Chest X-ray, AP view. Patient: 20 years old, sex M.
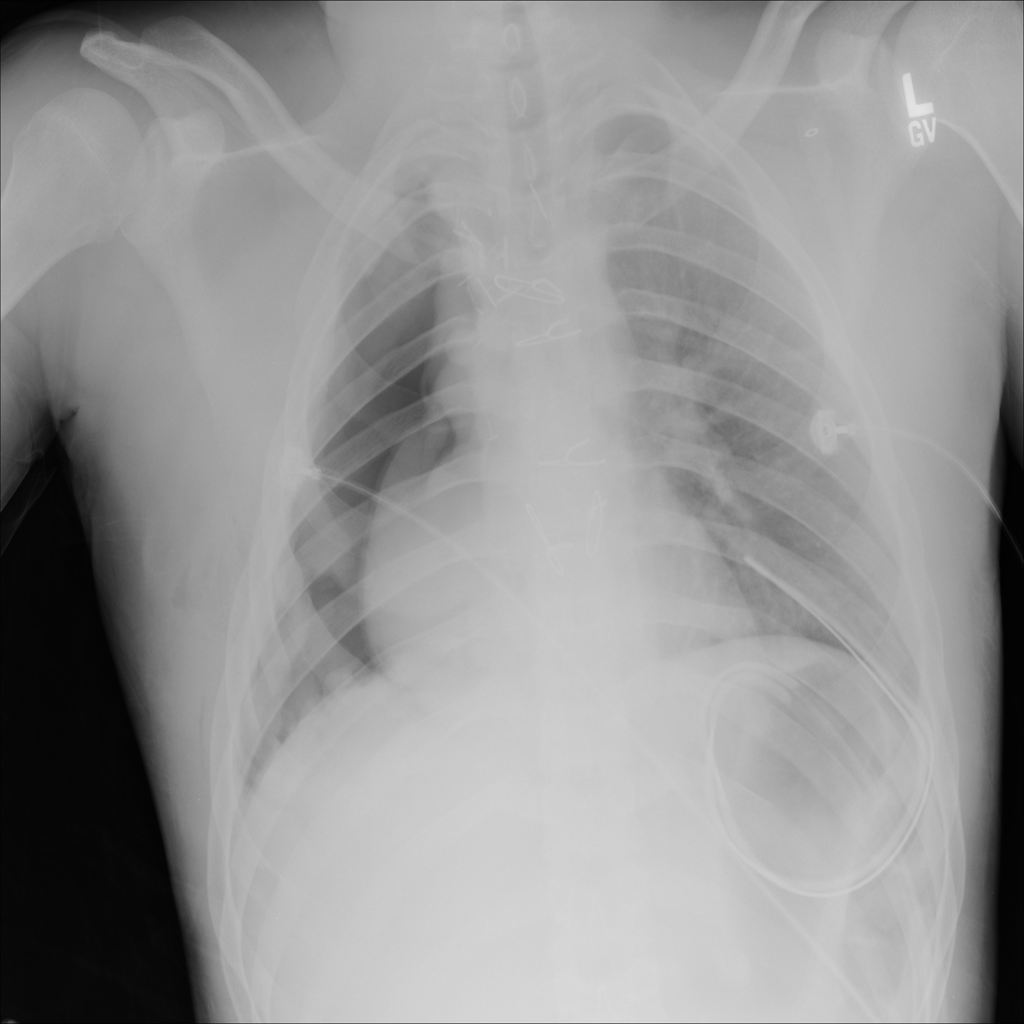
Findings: Emphysema, Pneumothorax